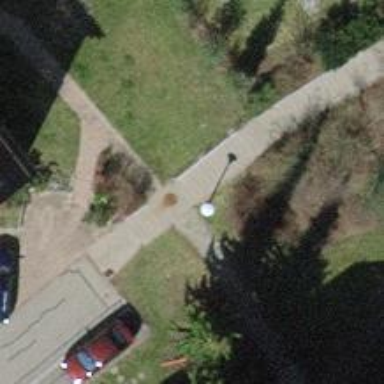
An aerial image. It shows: Set of steps on the road.